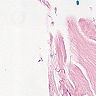
Metastatic tissue present: no